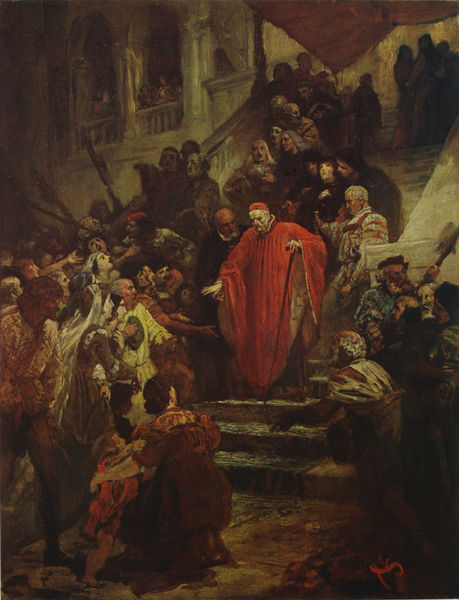
Titel: Die Abdankung des Dogen Francesco Foscari
Künstler: Wilhelm von Lindenschmit der Jüngere
Standort: Süddeutschland
Institution: Privatbesitz
Schlagwörter: dunkel, gemälde, kampf, mann, schatten, umhang, weiß, frauen, gelb, menschen, ocker, stadt, abend, braun, fenster, frankreich, frau, hintergrund, kleid, kleider, licht, männer, nacht, schwarz, strassenszene, stützen, szene, vordergrund, ölbild, gebäude, haus, rot, schleier, weg, ansammlung, masse, menge, teppich, alt, gedränge, kappe, mütze, architektur, arm, böse, geschichte, historie, kleidung, stein, gesten, hände, signatur, vorhang, öl, brüstung, kirche, dunkelheit, geistlicher, gewand, mantel, reich, gewänder, innen, kind, mutter, personen, kinder, stock, deutschland, balkon, düster, bogen, italien, stab, zuschauer, empore, treppe, unruhe, architecture, balcony, bischof, bishop, blue, cardinal, church, crowd, gathering, gefolge, hands, hat, king, men, papst, people, pope, priest, red, robes, stair, stairs, steps, white, window, women, ansprache, black, carpet, dark, green, old, robe, windows, woman, yellow, gown, aufgang, brown, geländer, railing, staircase, stufe, stufen, galerie, treppenstufen, arkade, greis, krank, unterschrift, palast, balustrade, dom, aufruhr, uniformen, waffen, revolte, schwerte, stöcke, tumult, mäntel, volk, kardinal, menschenmenge, kathedrale, rom, hand, hilfe, man, brauntöne, segen, segnen, segnung, empfang, building, girl, roof, franziskus, baldachin, lanzen, umhänge, child, important, zentrum, abstufung, light, begrüßung, night, aufregung, castle, shadow, cap, revolution, fackel, ladder, bitten, gläubige, schwach, ornat, geleit, kardinäle, children, zelt, fromm, pater, erwartung, empörung, religion, überdacht, äl, cane, gedrängt, herabgestiegen, inquisition, kardinalrot, mänteö, pluvial, pulviale, rhetorik, spitz, pale, pöbel, gesitlicher, stick, anger, angry, waiting, spears, manner, crowds, herabsteigend, churches, fear, gebrechlich, rail, weapon, trppen, listening, wigs, mord, axe, ngemälde, pillars, beim herabsteigen, stairway, leute, mensches, preaching, alarm, leader, mob, shadowy, midevil, mean, reed, beggars, dark age, kinderficker, todschlag, time travel, uhhhhh..., skull cap, feared, descend, revered, wepaons, weißgemälde, popr, versammlung, redrope